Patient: sex M, age 31
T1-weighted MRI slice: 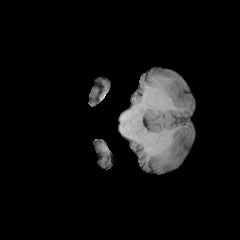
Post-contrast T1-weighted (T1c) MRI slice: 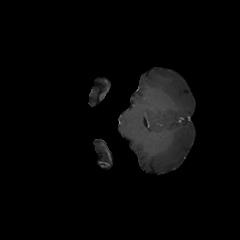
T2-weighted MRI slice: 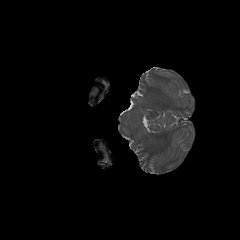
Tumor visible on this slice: yes
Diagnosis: Astrocytoma, IDH-mutant
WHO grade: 3